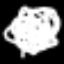
Label: squiggle